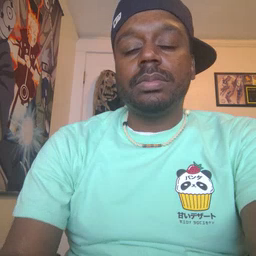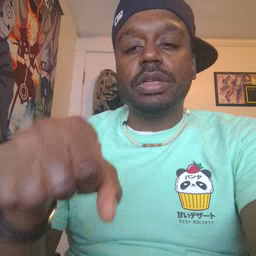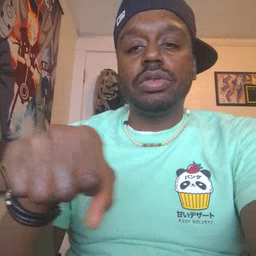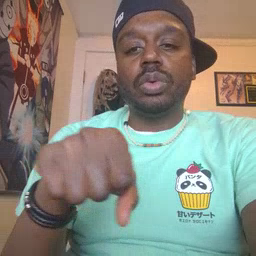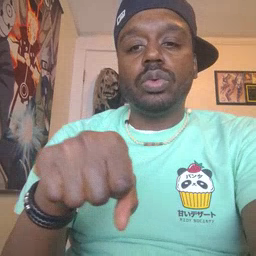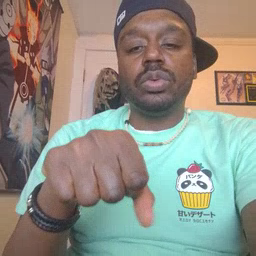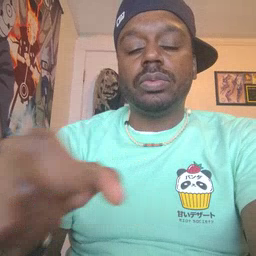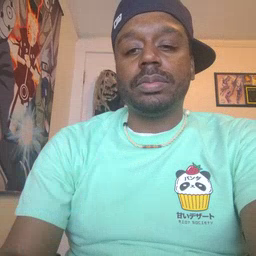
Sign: shoe